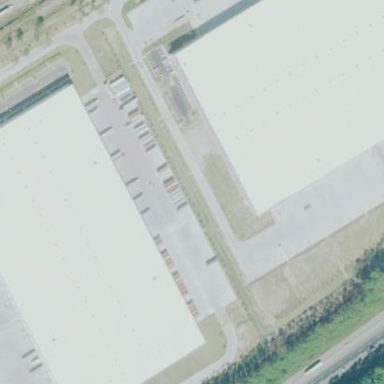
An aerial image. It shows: Industrial area with warehouse.